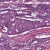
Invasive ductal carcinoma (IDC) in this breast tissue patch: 1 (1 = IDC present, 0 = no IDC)